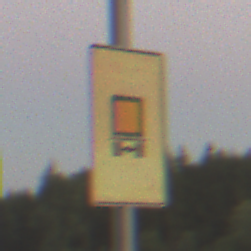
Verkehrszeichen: KennzeichnungspflichtigeFahrzeugeGefaehrlicheGueterOhnePfeilsymbol
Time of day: SunriseSunset
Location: Outdoor (Nature)
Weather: Clear
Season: NotSpecified
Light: Natural